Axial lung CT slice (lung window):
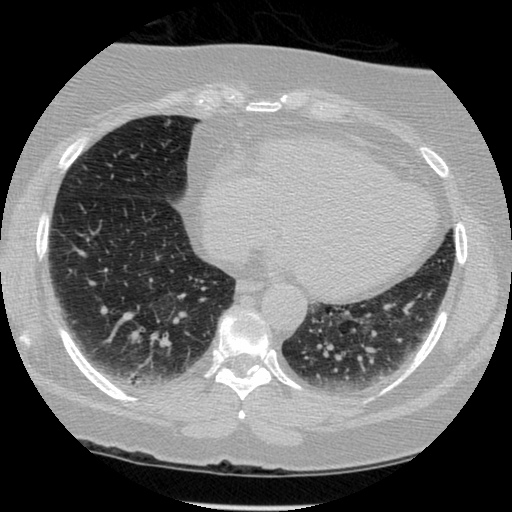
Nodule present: yes
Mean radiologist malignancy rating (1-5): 2